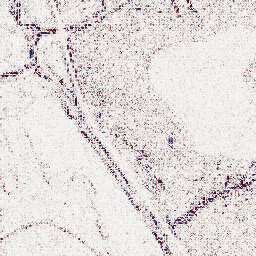
Category: wavelet
Decomposition family: wavelet_reverse_biorthogonal
Decomposition parameters: wavelet: rbio1.3
level: 1
Upsampling method: regularized
Upsampling parameters: scale: 2
lambda_reg: 0.001
Upsampling scale: 2